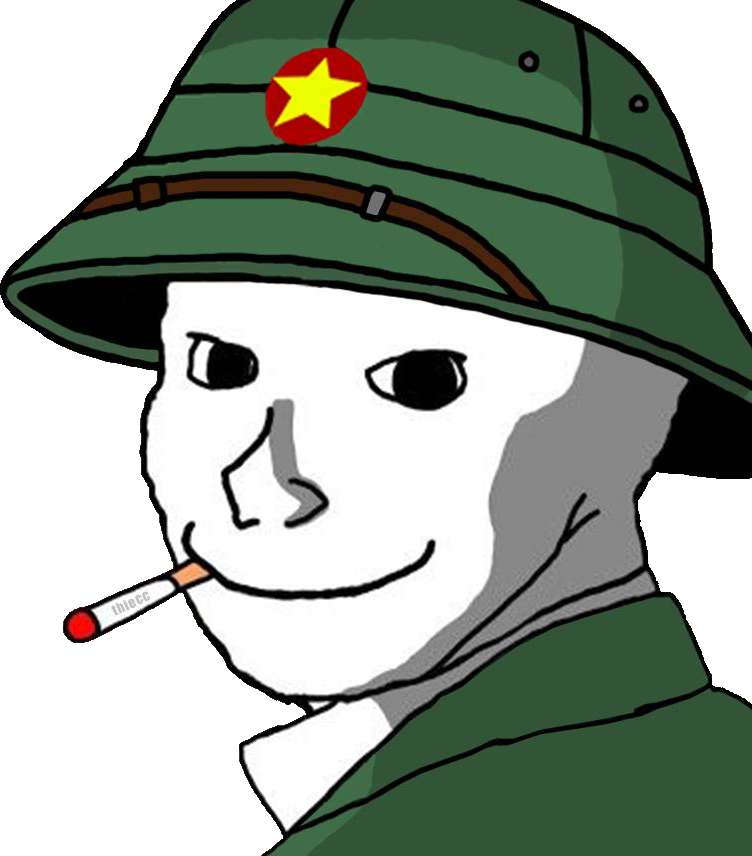
Label: 5_Oomer